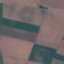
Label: AnnualCrop